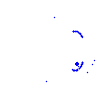
Particle: proton